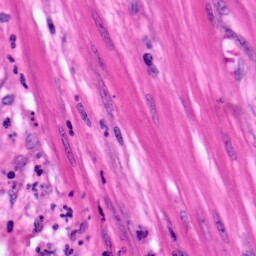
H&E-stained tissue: Pancreatic